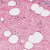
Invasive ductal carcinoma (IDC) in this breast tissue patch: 0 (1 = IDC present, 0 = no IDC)